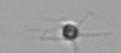
Label: Calciopappus